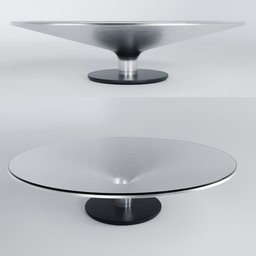
Label: furniture